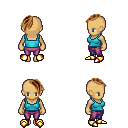
a pixel art fantasy rpg character, female body template, human, tanned skin, teal pirate shirt, magenta pants, brown long mohawk hairstyle, gold boots, four views (front, back, left, right), 2x2 character sprite sheet, small pixel art, hard edges, no anti-aliasing